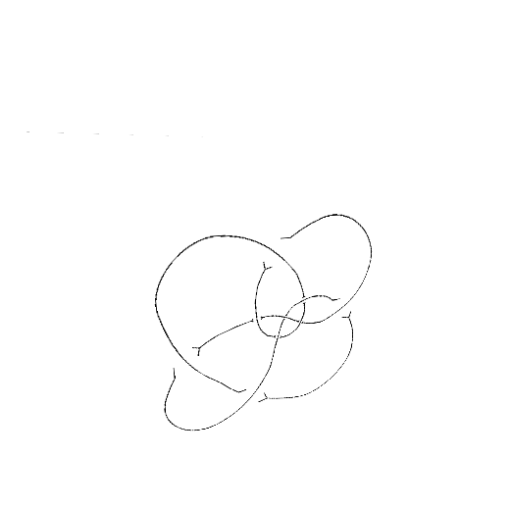
Crossing number: 9